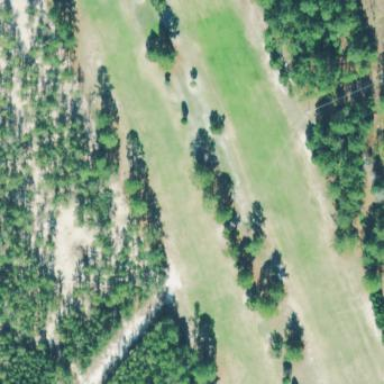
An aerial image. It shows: Scenic golf fairway.